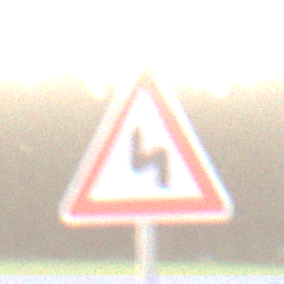
Verkehrszeichen: DoppelkurveZunaechstLinks
Umgebung: Outdoor, Nature
Tageszeit: SunriseSunset
Wetter: Clear
Licht: Natural
Jahreszeit: NotSpecified
Kontrast: LowContrast